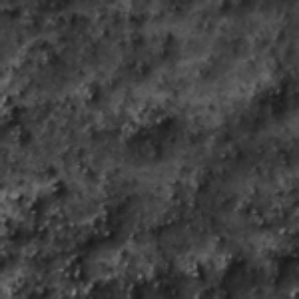
Label: frost